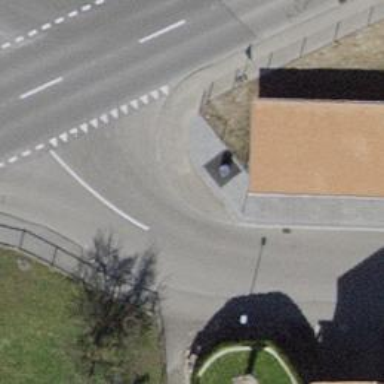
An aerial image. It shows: Asphalt sidewalk along the footway.